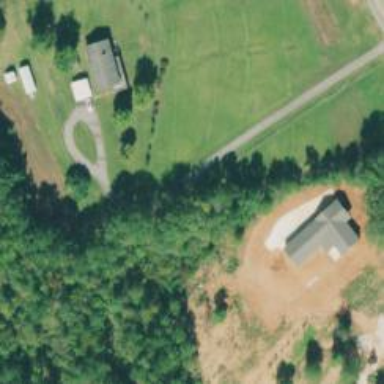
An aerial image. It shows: Driveway.